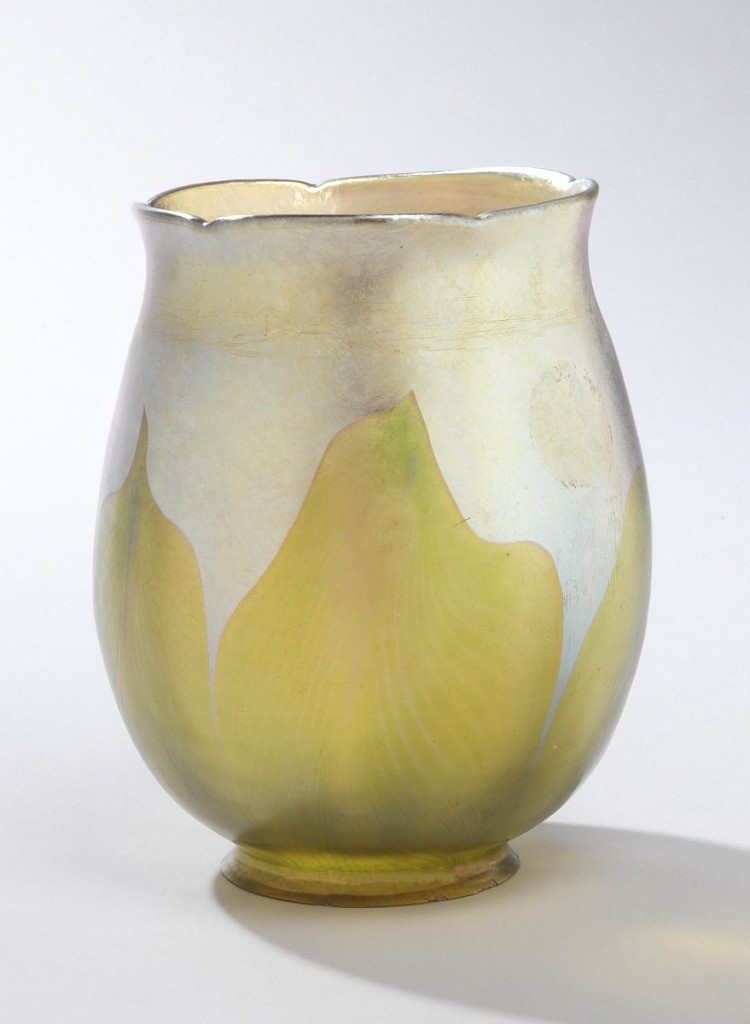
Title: Lamp shade
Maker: Tiffany & Company, American, established 1853
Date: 1907
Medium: Favrile glass
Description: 1968-55-3-a: (a) Flower bud form glass shade for sconce. Over-a...;     1968-55-3-e: (a) Flower bud form glass shade for sconce. Over-a...